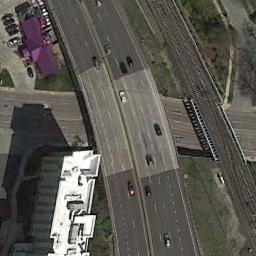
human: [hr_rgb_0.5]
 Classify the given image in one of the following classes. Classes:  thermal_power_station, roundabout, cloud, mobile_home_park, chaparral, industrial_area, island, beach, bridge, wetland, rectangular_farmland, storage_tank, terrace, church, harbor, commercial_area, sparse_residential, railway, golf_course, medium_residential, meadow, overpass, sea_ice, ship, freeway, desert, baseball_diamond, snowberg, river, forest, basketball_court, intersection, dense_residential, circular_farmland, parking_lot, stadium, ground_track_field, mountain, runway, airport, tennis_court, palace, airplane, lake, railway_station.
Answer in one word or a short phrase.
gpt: overpass